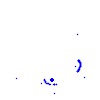
Particle: proton